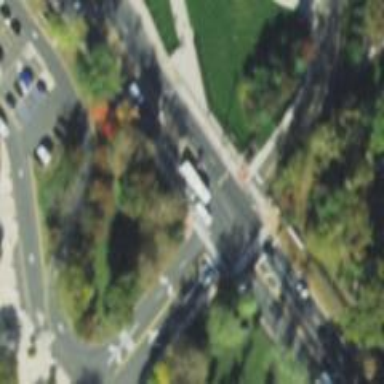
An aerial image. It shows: Marked crossing on footway.